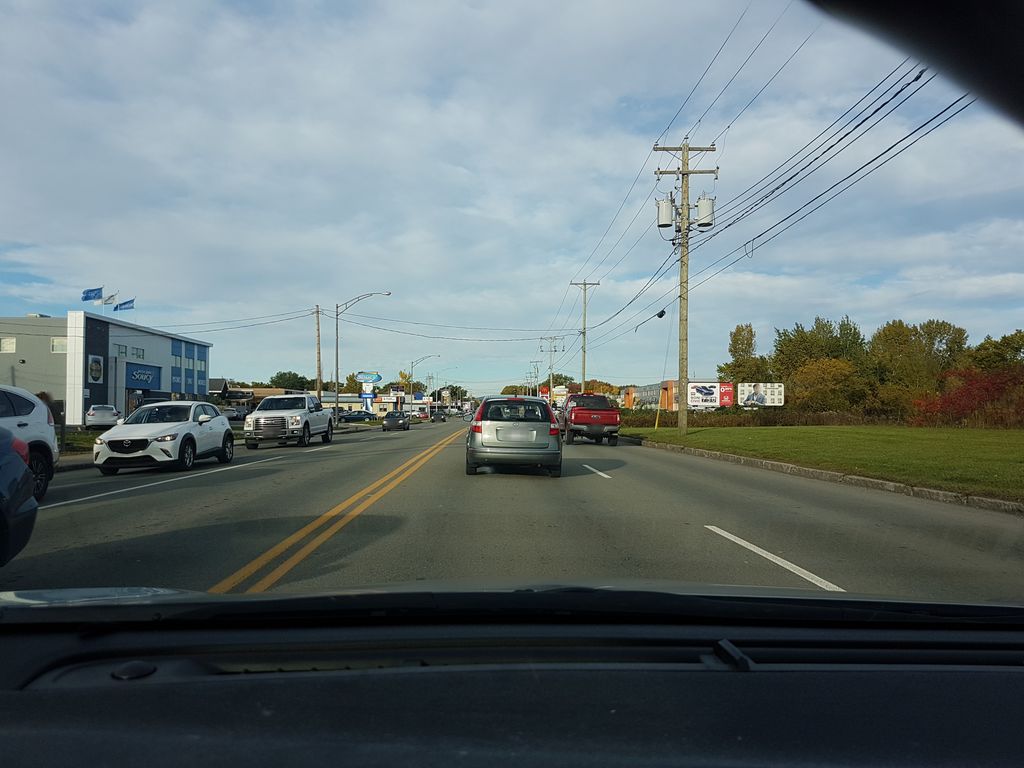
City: quebec_city